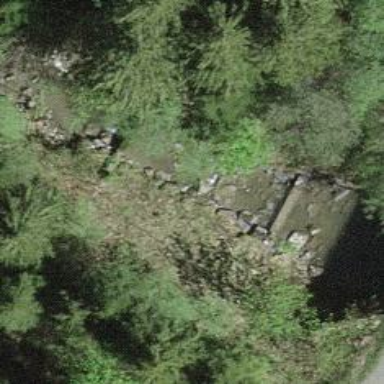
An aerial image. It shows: Retaining wall.